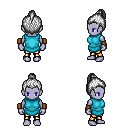
a pixel art fantasy rpg character, female body template, dark elf, purple skin, teal tunic, gold greaves, white short topknot hairstyle, leather bracers, four views (front, back, left, right), 2x2 character sprite sheet, small pixel art, hard edges, no anti-aliasing